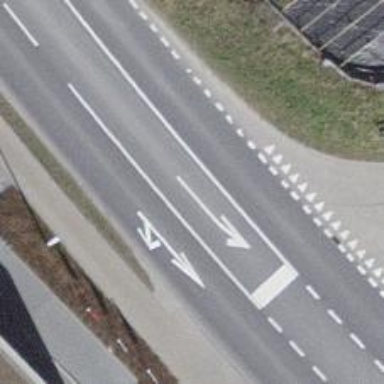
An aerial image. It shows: Primary road with asphalt surface.